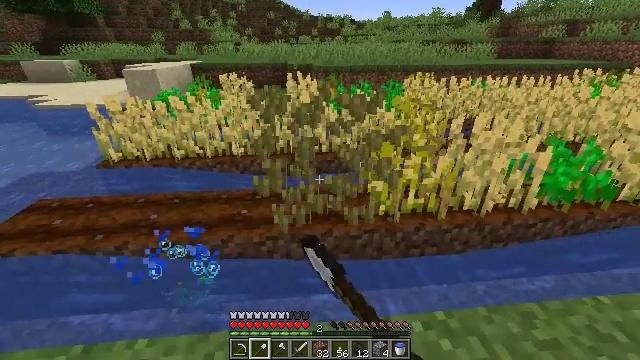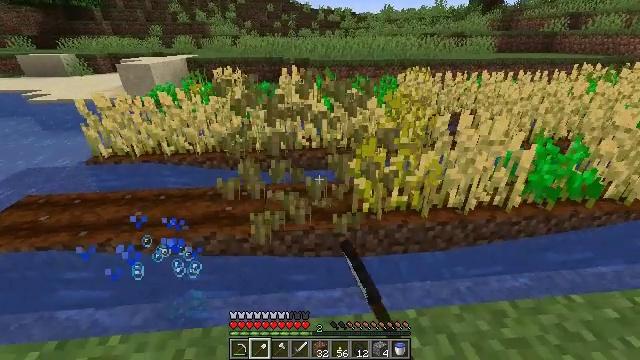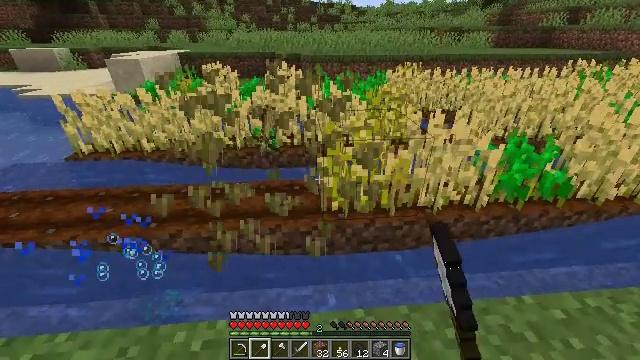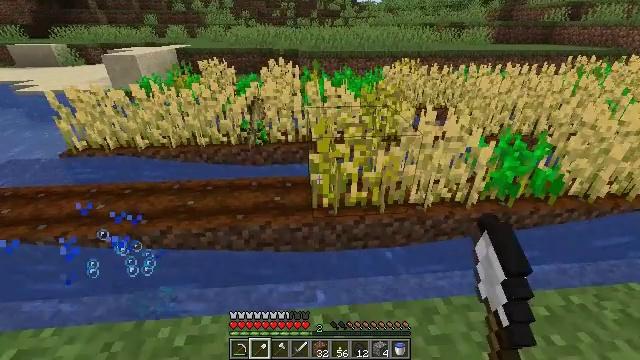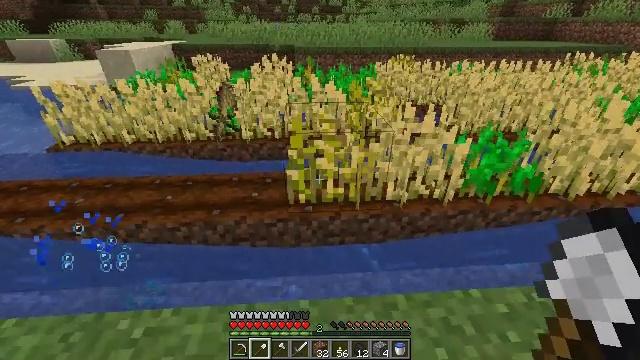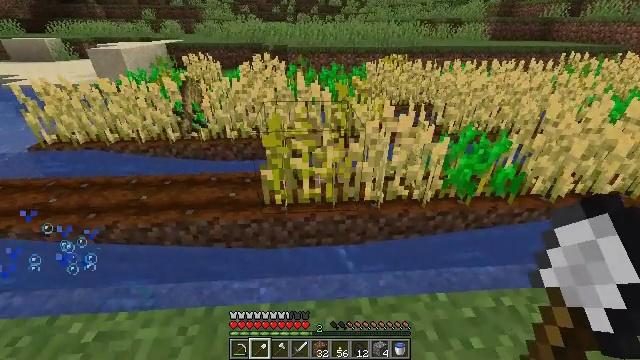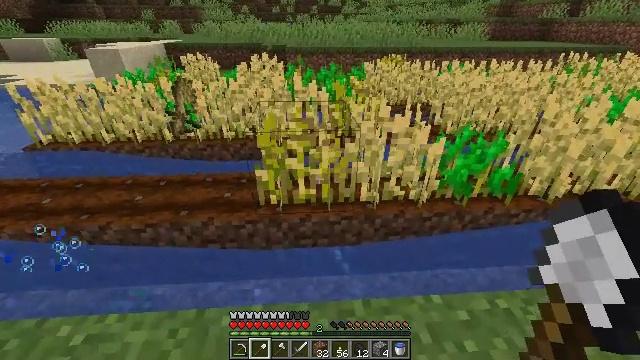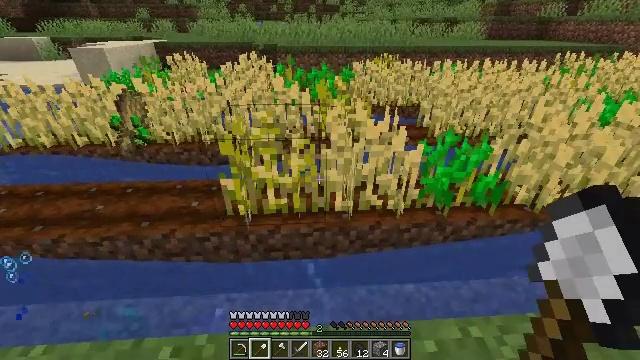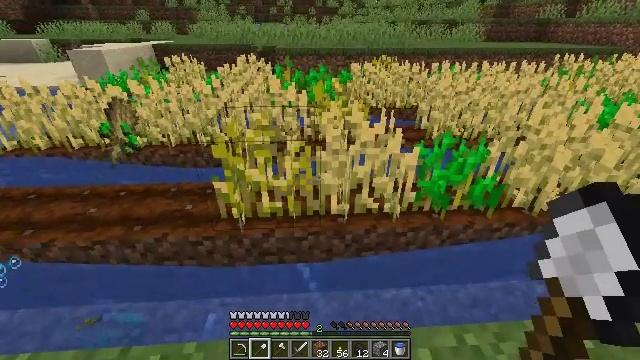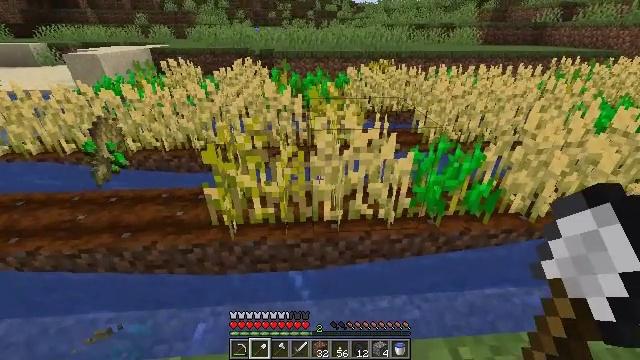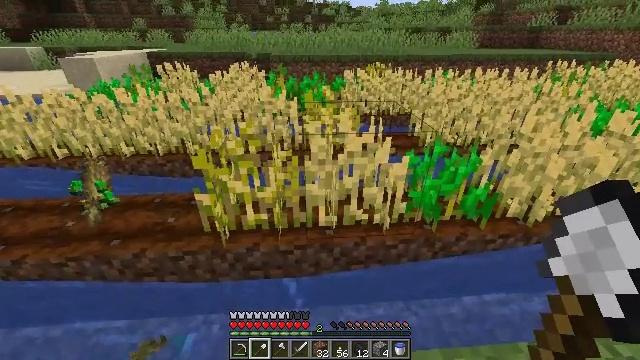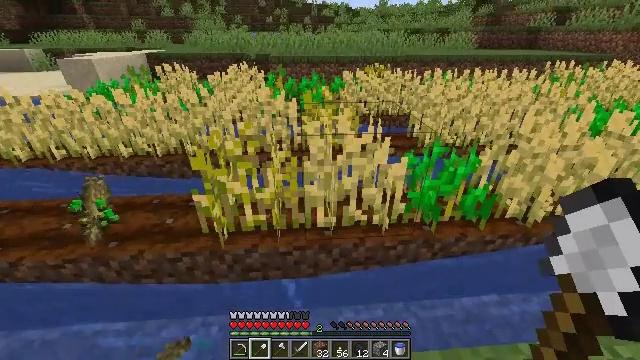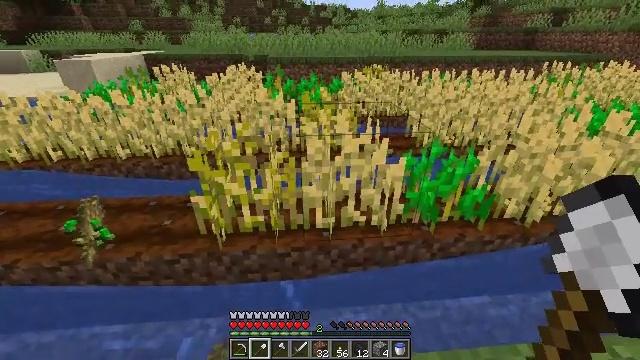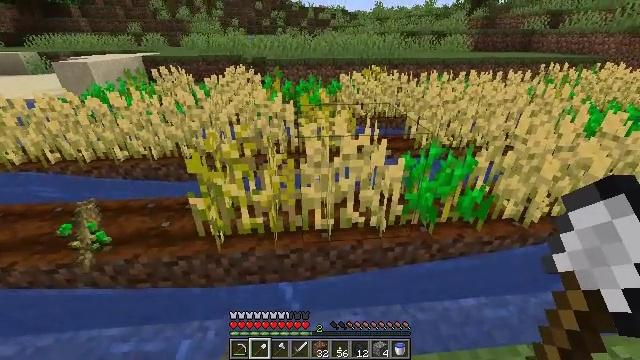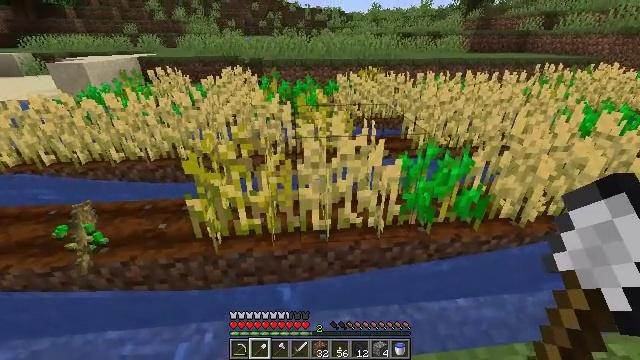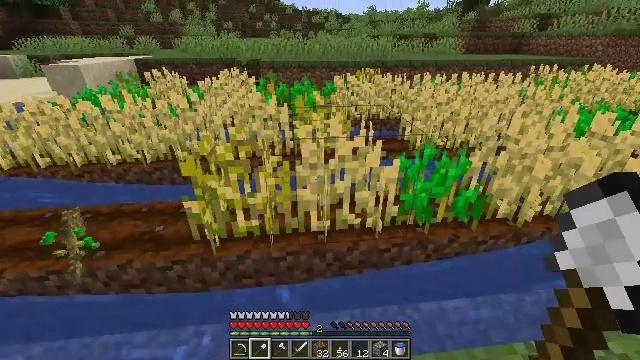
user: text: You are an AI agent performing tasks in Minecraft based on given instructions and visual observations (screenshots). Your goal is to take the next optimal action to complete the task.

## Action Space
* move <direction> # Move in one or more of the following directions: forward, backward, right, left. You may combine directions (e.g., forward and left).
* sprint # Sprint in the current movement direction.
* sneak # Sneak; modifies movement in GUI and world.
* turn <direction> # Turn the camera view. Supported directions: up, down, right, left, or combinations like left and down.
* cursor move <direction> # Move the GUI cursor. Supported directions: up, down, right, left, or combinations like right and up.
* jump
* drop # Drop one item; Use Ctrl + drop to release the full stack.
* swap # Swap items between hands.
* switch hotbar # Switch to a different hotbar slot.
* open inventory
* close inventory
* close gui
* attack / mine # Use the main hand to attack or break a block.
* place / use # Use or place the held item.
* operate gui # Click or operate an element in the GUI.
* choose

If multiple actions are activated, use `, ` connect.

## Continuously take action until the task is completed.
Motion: motion action
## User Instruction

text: Break the mature wheat plants.
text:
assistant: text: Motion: move right, turn down
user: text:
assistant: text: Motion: move right
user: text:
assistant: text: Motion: move right
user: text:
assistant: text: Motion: move right
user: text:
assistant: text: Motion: move forward and move right
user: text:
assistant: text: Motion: move forward and move right
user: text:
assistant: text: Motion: move forward and move right
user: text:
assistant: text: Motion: no_op
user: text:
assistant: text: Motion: no_op
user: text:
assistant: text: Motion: no_op
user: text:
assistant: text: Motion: no_op
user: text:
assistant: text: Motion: no_op
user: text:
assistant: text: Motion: no_op
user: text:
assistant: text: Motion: no_op
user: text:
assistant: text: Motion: no_op
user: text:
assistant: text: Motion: no_op
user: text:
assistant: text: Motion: no_op
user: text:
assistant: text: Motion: attack / mine
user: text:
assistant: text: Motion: attack / mine
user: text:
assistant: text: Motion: move right
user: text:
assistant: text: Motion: move right
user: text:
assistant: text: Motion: move right, turn down
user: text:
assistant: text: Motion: move right
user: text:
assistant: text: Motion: move right
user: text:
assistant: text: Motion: move right
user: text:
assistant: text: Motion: move forward and move right
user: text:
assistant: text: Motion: move forward and move right
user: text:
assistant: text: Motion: move forward and move right
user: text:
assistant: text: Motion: move forward and move right
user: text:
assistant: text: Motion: no_op